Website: walmart
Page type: payment
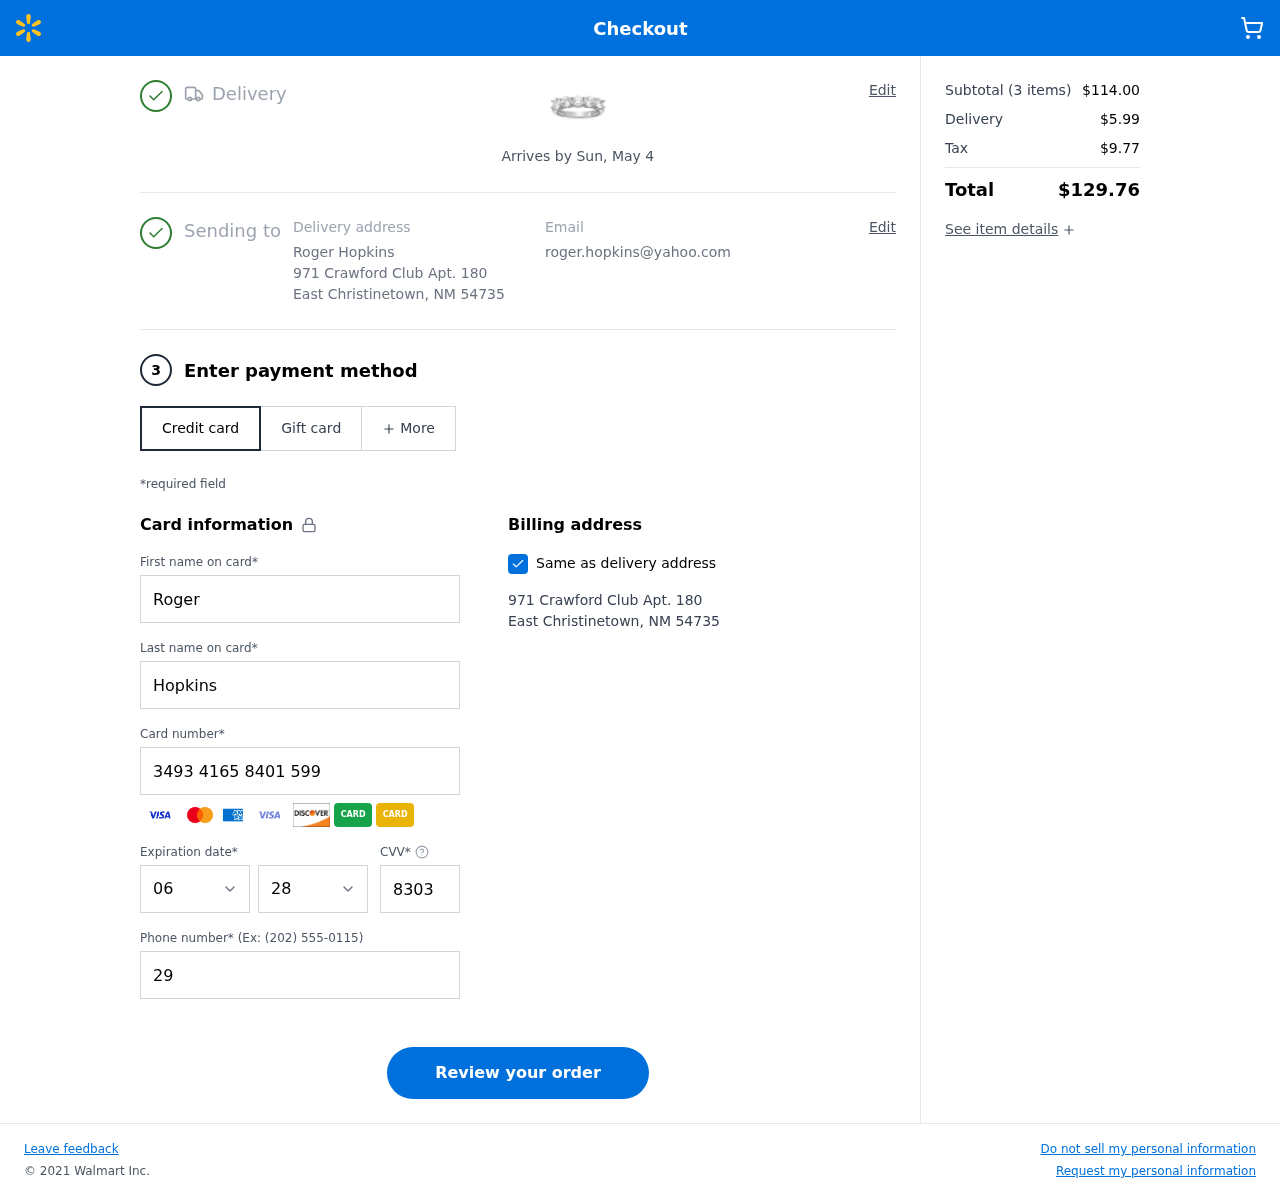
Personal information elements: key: PII_CARD_CVV
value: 8303
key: PII_CARD_EXPIRY_MONTH
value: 06
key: PII_CARD_EXPIRY_YEAR
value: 28
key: PII_CARD_NUMBER
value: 3493 4165 8401 599
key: PII_CITY
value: East Christinetown
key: PII_EMAIL
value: roger.hopkins@yahoo.com
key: PII_FIRSTNAME
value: Roger
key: PII_FULLNAME
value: Roger Hopkins
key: PII_LASTNAME
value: Hopkins
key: PII_PHONE
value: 2936414014
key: PII_POSTCODE
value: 54735
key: PII_STATE_ABBR
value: NM
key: PII_STREET
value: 971 Crawford Club Apt. 180
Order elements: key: ORDER_DELIVERY_DATE
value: Arrives by Sun, May 4
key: ORDER_NUM_ITEMS
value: (3 items)
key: ORDER_SUBTOTAL
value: $114.00
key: ORDER_SHIPPING_COST
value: $5.99
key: ORDER_TAX
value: $9.77
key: ORDER_TOTAL
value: $129.76